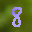
Label: 8